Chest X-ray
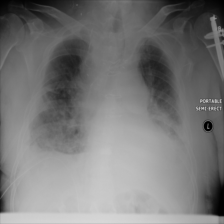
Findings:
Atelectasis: negative
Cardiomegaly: negative
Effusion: negative
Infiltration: negative
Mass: negative
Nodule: negative
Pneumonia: negative
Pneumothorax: negative
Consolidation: negative
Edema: negative
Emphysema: negative
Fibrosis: negative
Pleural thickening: positive
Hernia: negative